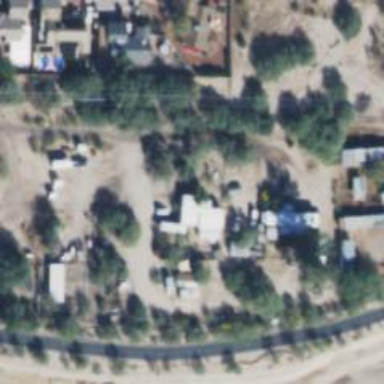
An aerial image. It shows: Alleyway designated as service road.